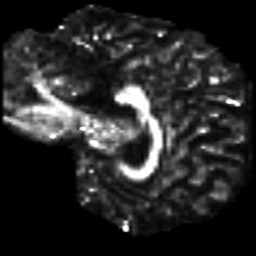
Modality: FA
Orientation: sagittal
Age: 48
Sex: male
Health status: healthy
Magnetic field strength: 3 T
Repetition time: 8.4 s
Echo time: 0.0926 s